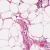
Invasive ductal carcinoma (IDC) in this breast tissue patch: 0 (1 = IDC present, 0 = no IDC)